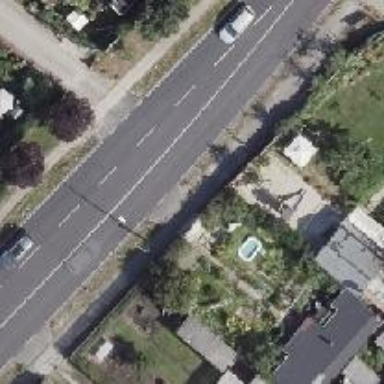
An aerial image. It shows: Secondary road with asphalt surface. The road has separate sidewalks on both sides with lane markings.